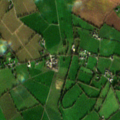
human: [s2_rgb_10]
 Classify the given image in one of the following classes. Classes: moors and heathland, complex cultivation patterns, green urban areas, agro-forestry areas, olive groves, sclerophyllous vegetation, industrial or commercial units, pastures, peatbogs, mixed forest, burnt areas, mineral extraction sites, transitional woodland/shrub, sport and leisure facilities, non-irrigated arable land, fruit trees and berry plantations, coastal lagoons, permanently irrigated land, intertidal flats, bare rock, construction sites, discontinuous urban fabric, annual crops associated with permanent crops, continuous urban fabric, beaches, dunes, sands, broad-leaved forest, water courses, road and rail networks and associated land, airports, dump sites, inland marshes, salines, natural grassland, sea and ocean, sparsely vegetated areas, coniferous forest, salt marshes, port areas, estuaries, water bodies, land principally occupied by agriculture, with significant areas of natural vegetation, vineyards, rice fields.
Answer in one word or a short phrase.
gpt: non-irrigated arable land, pastures